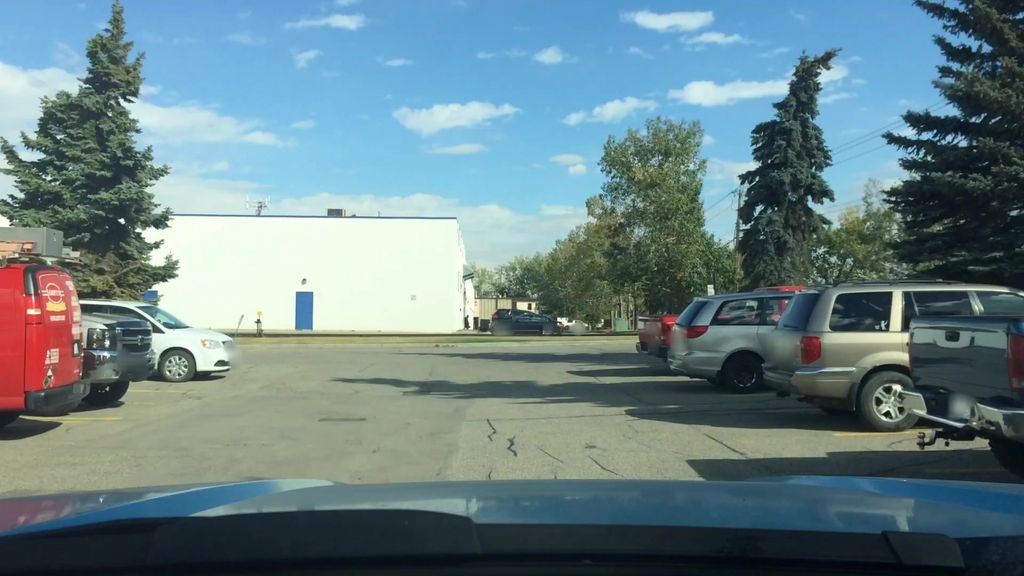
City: calgary